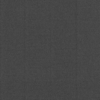
Label: dusty